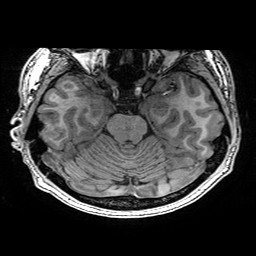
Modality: T1w
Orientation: coronal
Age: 22
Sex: male
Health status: healthy